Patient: sex M, age 64
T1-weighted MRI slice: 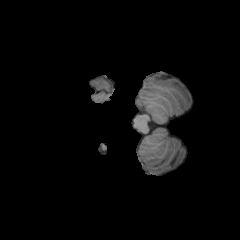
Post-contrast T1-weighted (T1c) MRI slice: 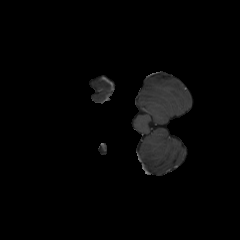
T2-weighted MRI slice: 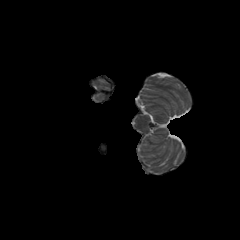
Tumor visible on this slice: no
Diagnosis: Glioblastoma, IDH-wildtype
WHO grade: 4